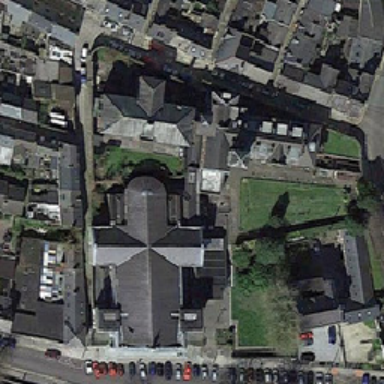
Every building has a grey roof which has a cross shaped church .